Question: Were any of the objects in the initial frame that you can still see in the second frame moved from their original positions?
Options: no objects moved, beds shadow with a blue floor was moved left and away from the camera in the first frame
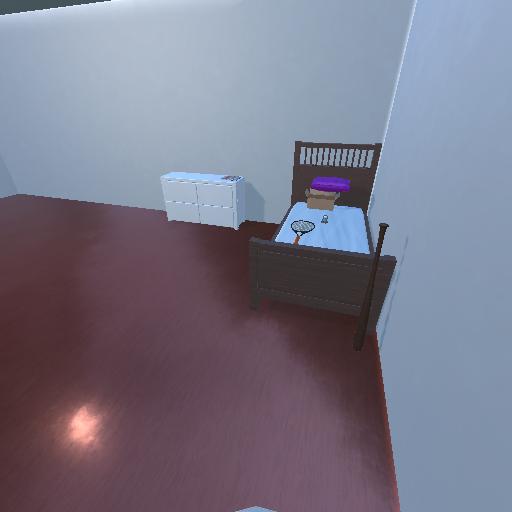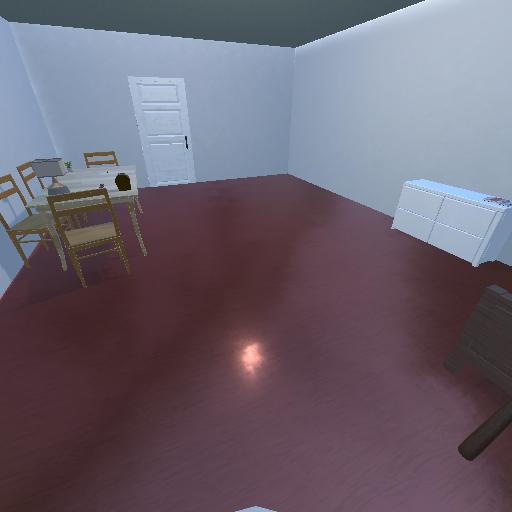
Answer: no objects moved